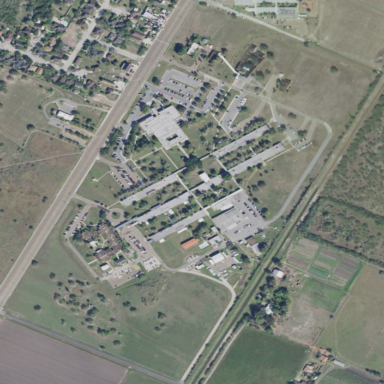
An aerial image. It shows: Healthcare facility identified as hospital.